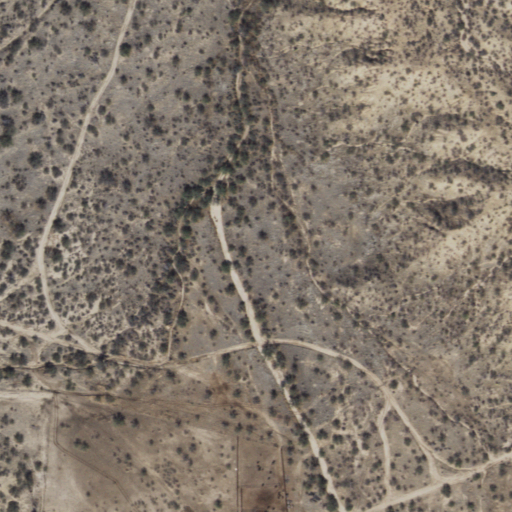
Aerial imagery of valley in Arizona named P Ranch Canyon containing shrub and grassland